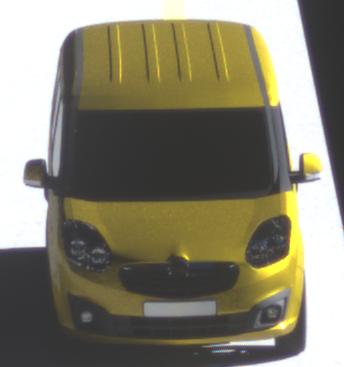
Make: Opel
Model: Combo Combi L1H1 1.4
Detailed model: Combo (D) Combi
Model produced from: 2012/01
Model produced until: 2013/11
Doors: 5
Color: yellow
Road condition: dry road
Daytime: midday
Contrast: high contrast